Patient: sex F, age 48
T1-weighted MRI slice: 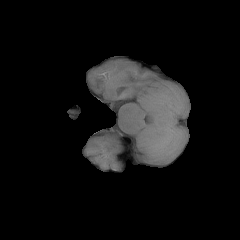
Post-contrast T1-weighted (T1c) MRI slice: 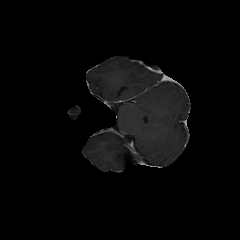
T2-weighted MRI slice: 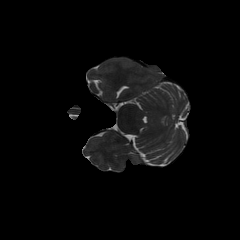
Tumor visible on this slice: no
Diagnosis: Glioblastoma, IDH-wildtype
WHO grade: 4